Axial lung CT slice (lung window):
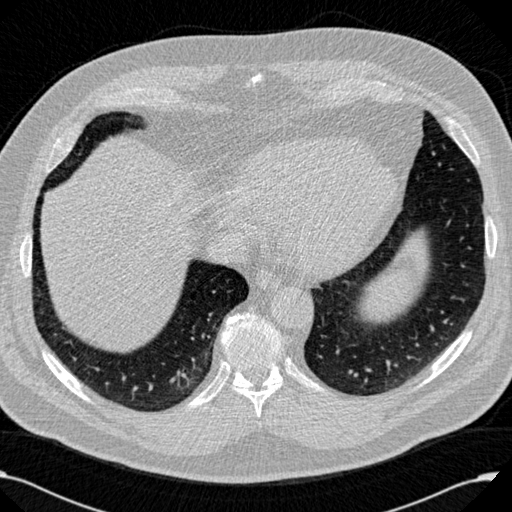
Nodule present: no